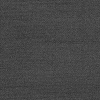
Atmospheric dust classification: dusty